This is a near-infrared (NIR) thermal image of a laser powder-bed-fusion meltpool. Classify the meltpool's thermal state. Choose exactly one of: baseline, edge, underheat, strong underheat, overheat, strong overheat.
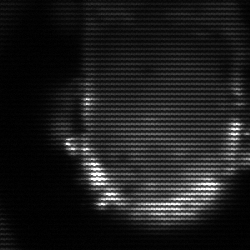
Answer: baseline